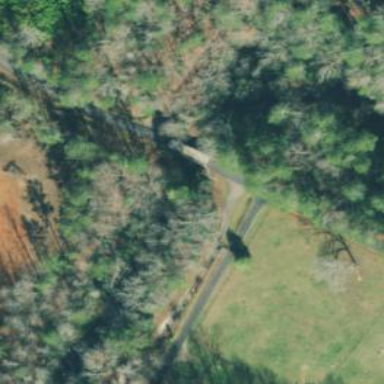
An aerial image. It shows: Service road.